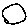
Label: circle